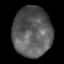
Tissue: lung
Cell type: Fibroblasts
Senescence score: 0.1758
Nuclear area (px): 1894
Mean DAPI intensity: 90.489